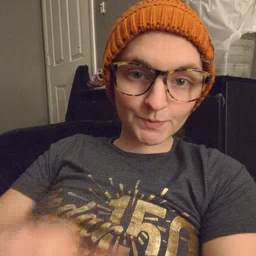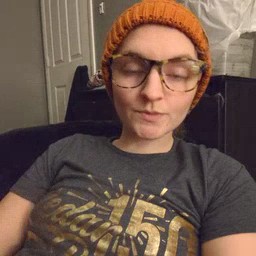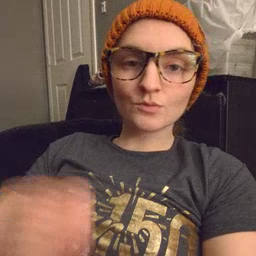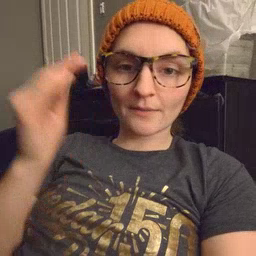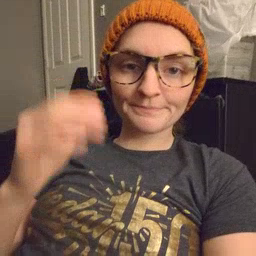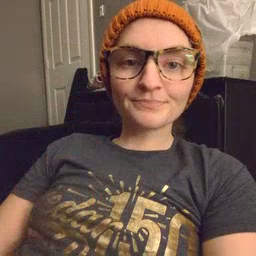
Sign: kiss